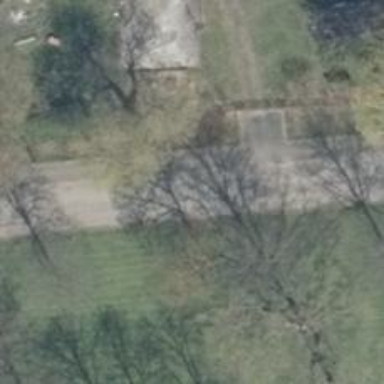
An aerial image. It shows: Residential road.